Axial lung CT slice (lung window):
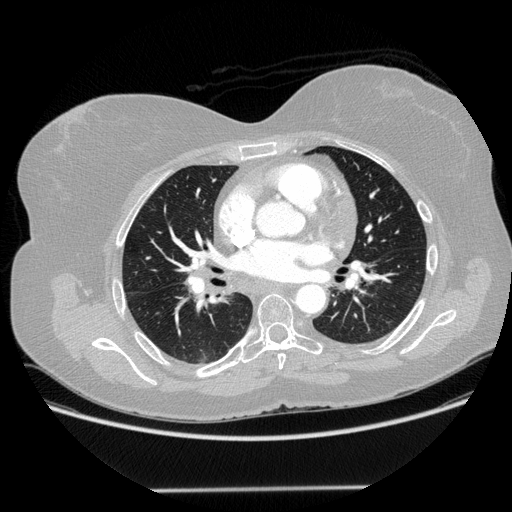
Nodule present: no